Question: I am developing a very simple WP7 app just for fun. I've got a textbox on my view and when I click it the background colour changes to white. As the text foreground is also white, the text doesn't show. Is there a way of overriding this default styling?

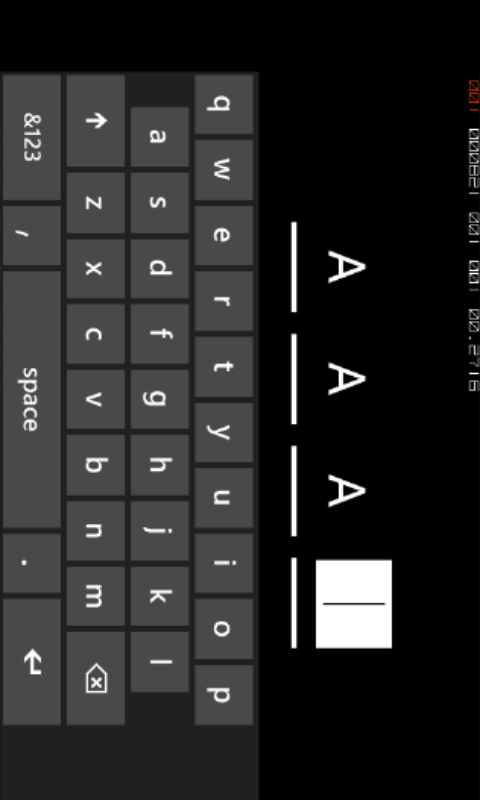
Answer: If I understood question correctly, you can change background and foreground brush of the TextBox on GotFocus event, like this:
'''
private void textBox1_GotFocus(object sender, RoutedEventArgs e)
{
textBox1.Background = new SolidColorBrush(Colors.Blue);
textBox1.Foreground = new SolidColorBrush(Colors.Yellow);
}
'''